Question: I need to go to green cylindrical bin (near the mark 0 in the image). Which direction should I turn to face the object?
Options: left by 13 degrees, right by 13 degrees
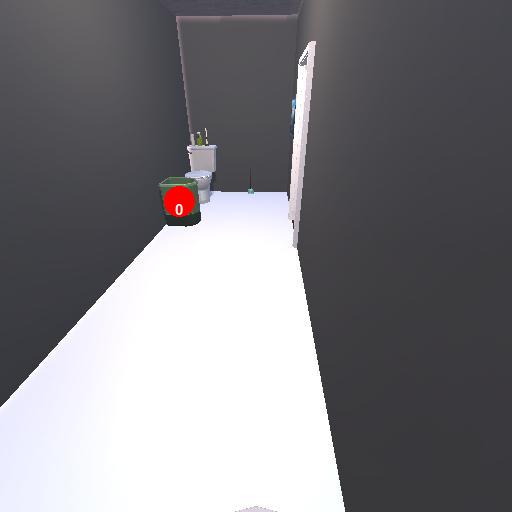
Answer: left by 13 degrees